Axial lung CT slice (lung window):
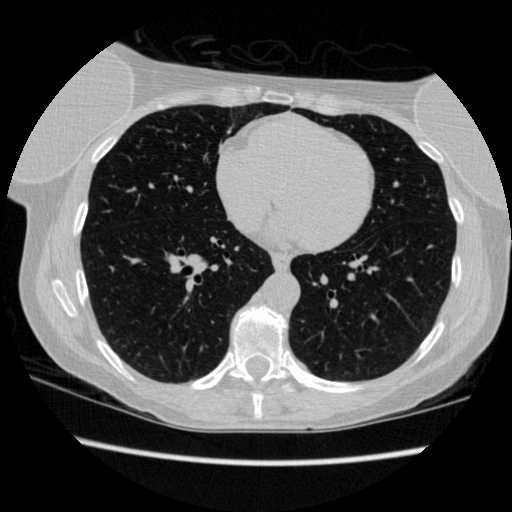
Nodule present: no